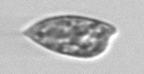
Label: Prorocentrum_dentatum